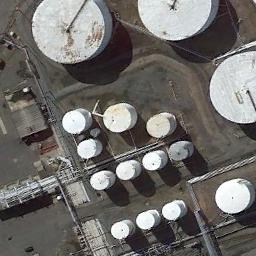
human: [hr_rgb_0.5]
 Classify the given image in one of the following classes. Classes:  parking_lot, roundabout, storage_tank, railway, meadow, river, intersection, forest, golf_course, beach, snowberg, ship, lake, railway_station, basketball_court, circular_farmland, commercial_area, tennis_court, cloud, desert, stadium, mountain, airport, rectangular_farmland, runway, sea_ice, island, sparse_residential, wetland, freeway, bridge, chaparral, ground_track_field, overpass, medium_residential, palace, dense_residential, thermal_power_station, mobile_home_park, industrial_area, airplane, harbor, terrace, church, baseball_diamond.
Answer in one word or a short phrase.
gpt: storage_tank